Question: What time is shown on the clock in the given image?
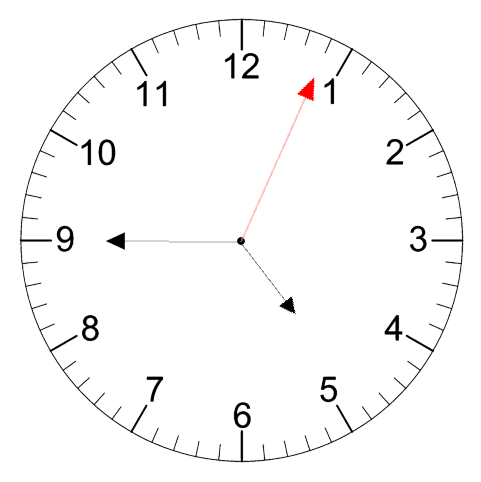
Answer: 04:45:04